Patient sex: M
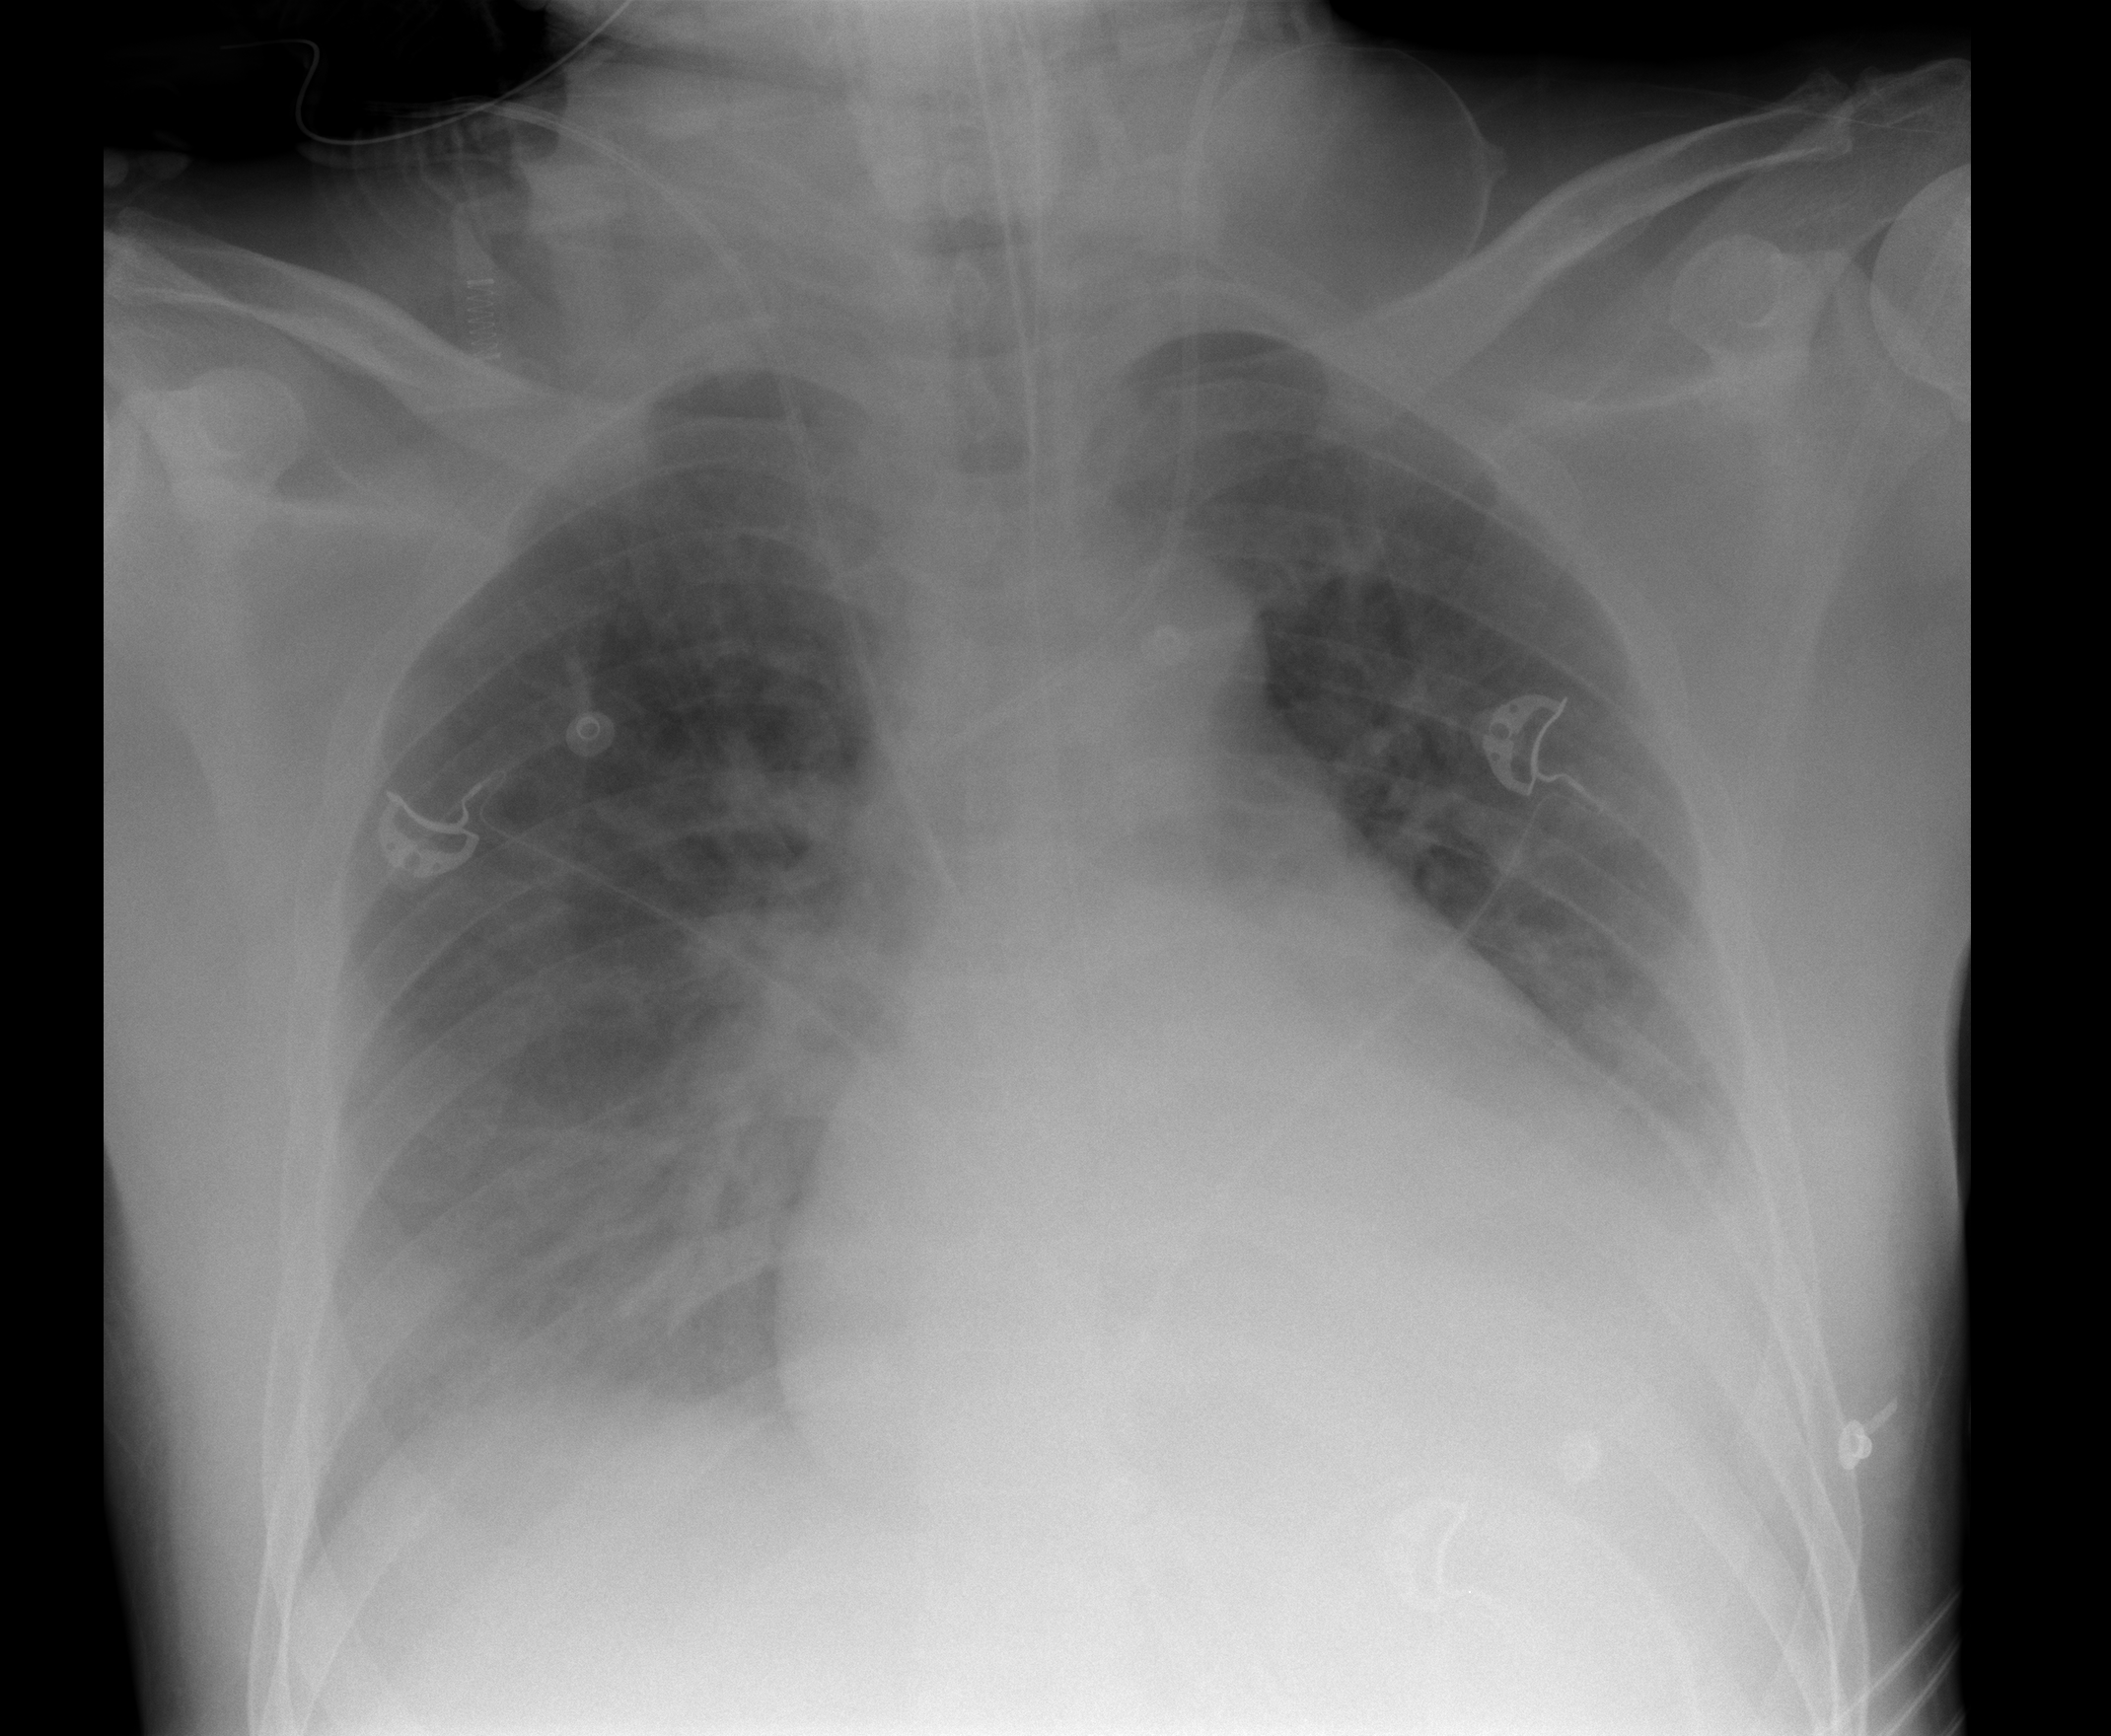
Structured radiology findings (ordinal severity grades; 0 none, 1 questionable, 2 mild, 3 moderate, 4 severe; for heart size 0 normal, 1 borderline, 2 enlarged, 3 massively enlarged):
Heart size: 2
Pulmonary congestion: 2
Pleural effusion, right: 2
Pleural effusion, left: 2
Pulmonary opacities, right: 0
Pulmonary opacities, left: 0
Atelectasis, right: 2
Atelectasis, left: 2